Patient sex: M
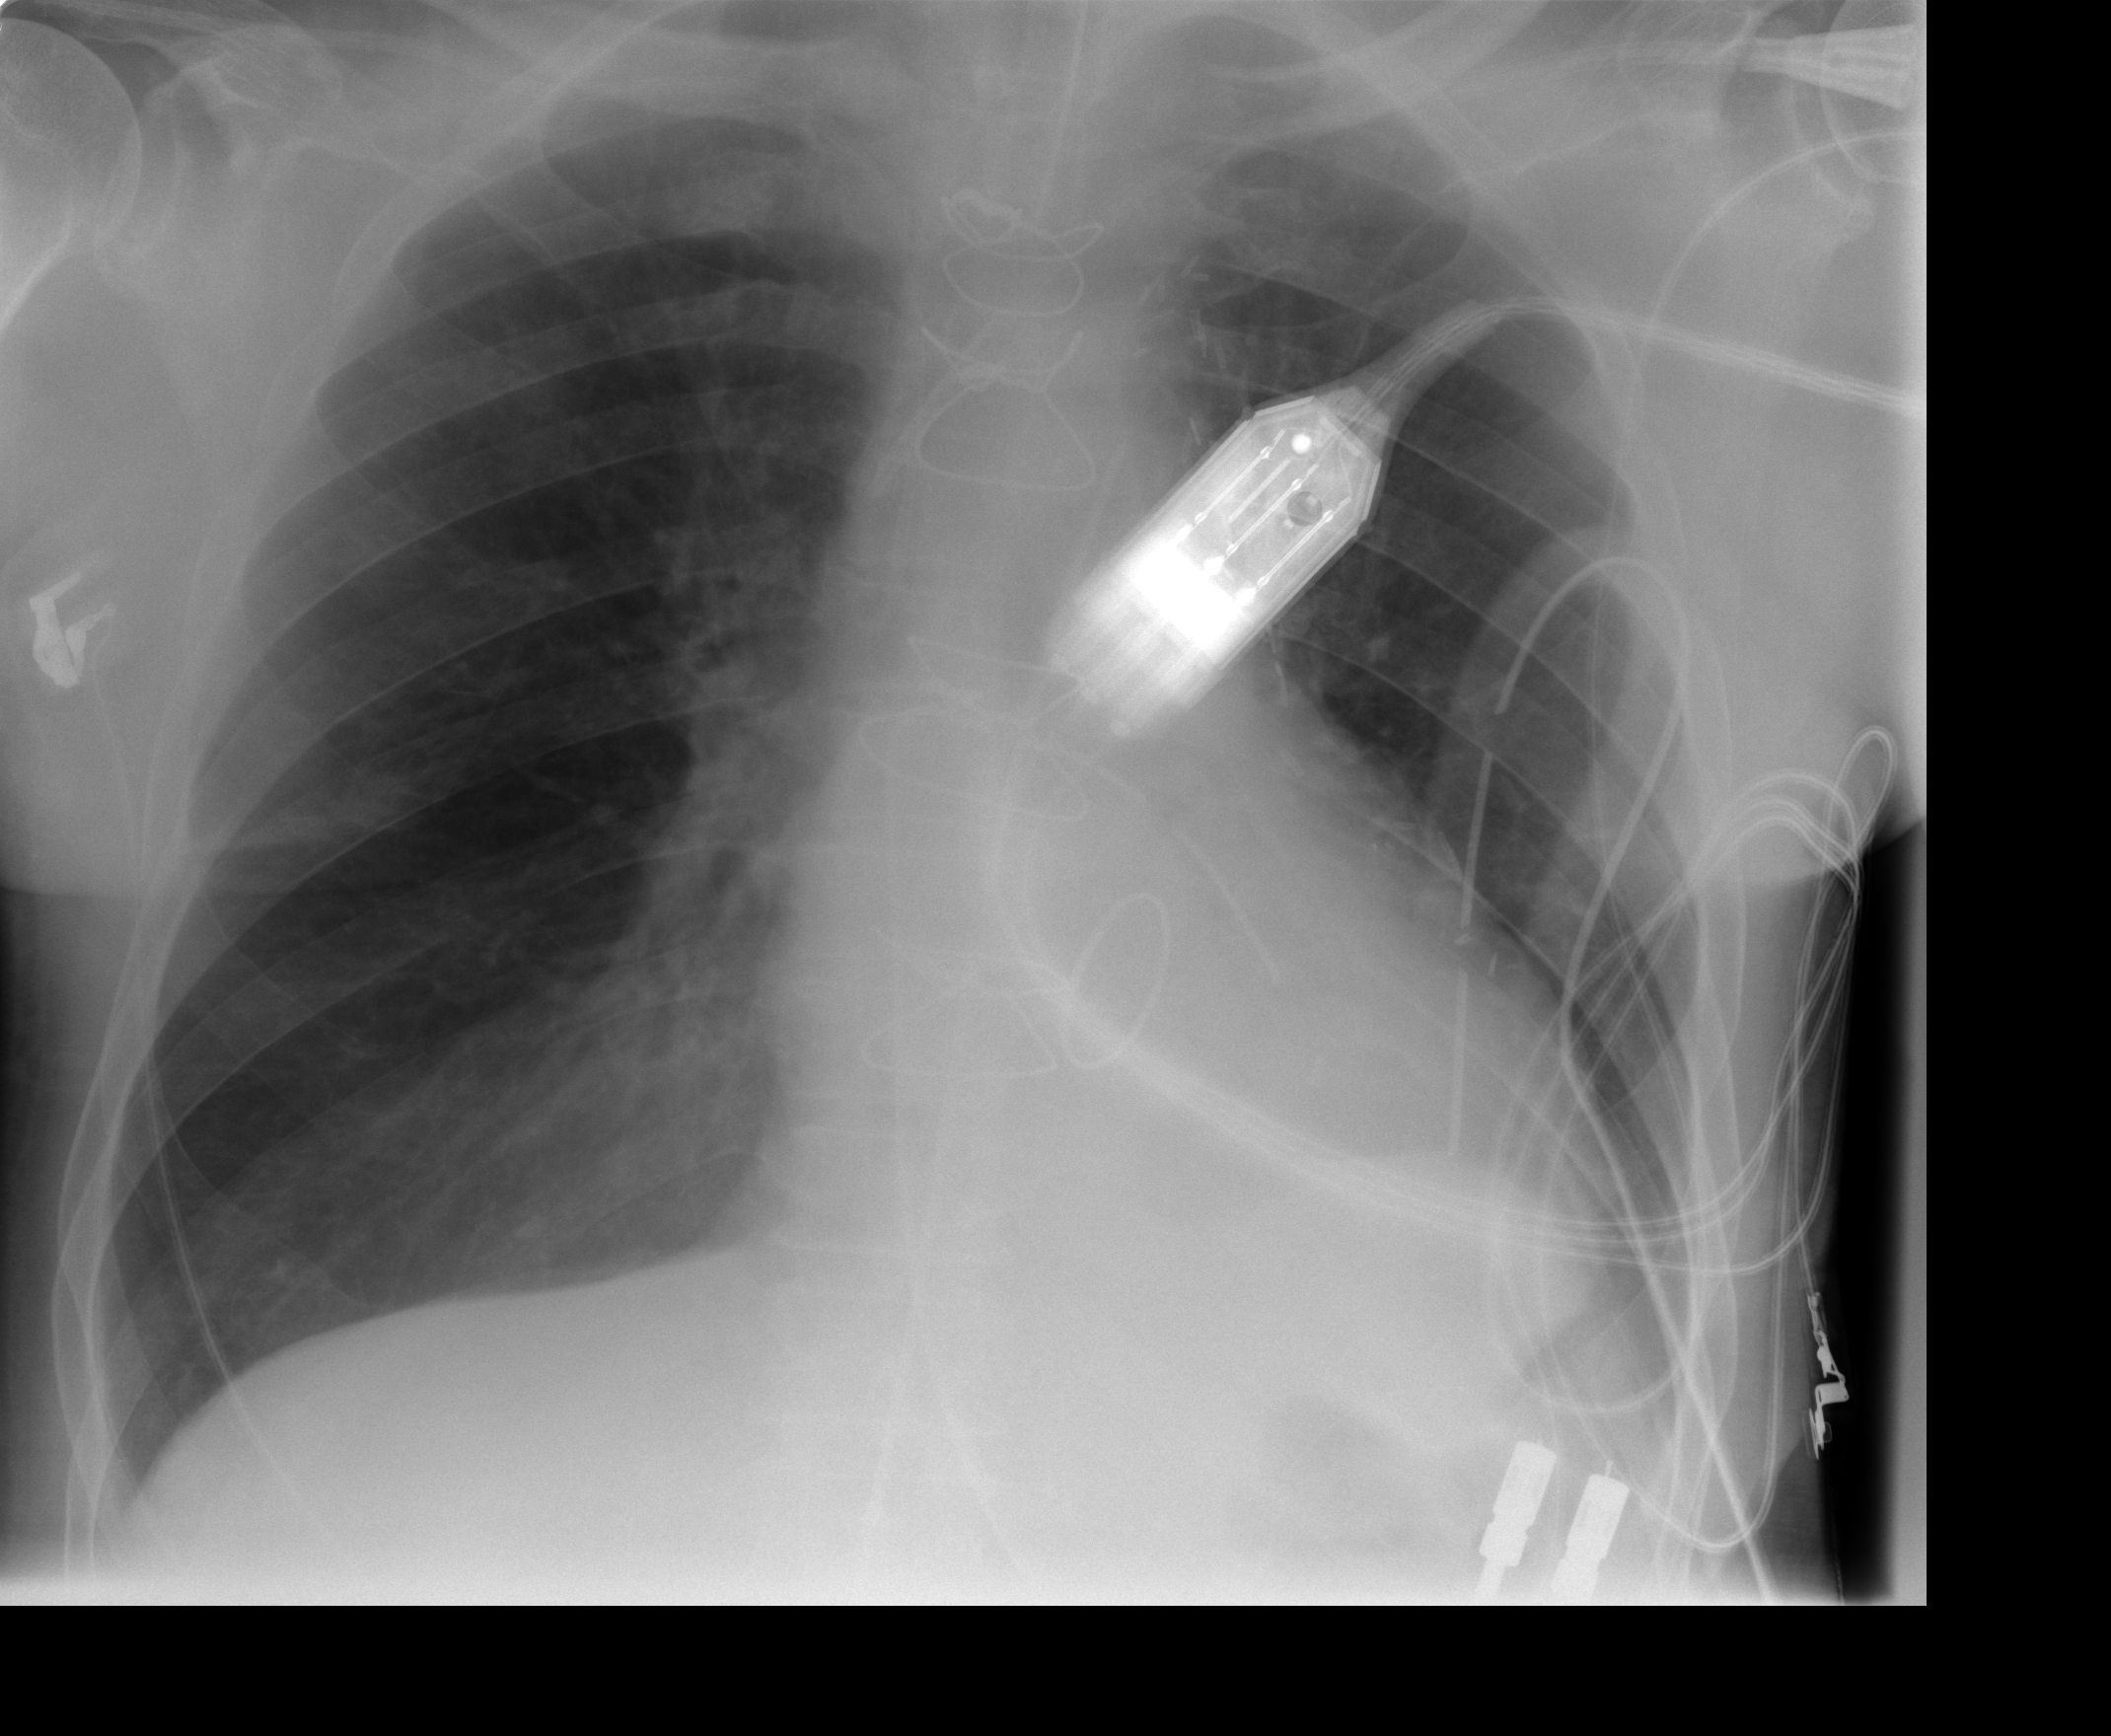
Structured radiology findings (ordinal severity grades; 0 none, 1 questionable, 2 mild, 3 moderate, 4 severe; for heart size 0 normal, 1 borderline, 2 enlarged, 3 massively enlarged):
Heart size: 2
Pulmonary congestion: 0
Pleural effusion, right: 0
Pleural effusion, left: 2
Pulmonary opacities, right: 0
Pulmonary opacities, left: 0
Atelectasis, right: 0
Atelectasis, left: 0